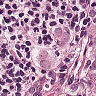
Metastatic tissue present: yes